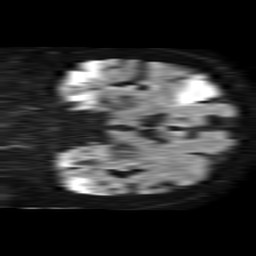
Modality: TRACE
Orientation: coronal
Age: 79
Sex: male
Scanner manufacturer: philips
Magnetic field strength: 1.5 T
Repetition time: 4.6 s
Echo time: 0.08517 s